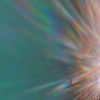
Label: sunburn